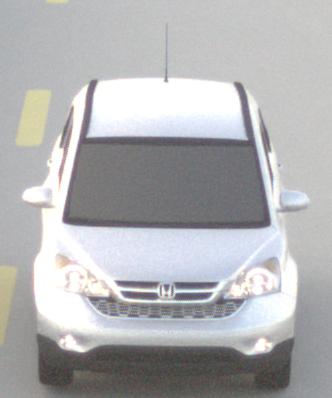
Make: Honda
Model: CR-V
Detailed model: CR-V (III) (04/10 - 10/12)
Model produced from: 2010
Model produced until: 2012
Doors: 5
Color: white
Road condition: dry road
Daytime: sunrise or sunset
Contrast: low contrast